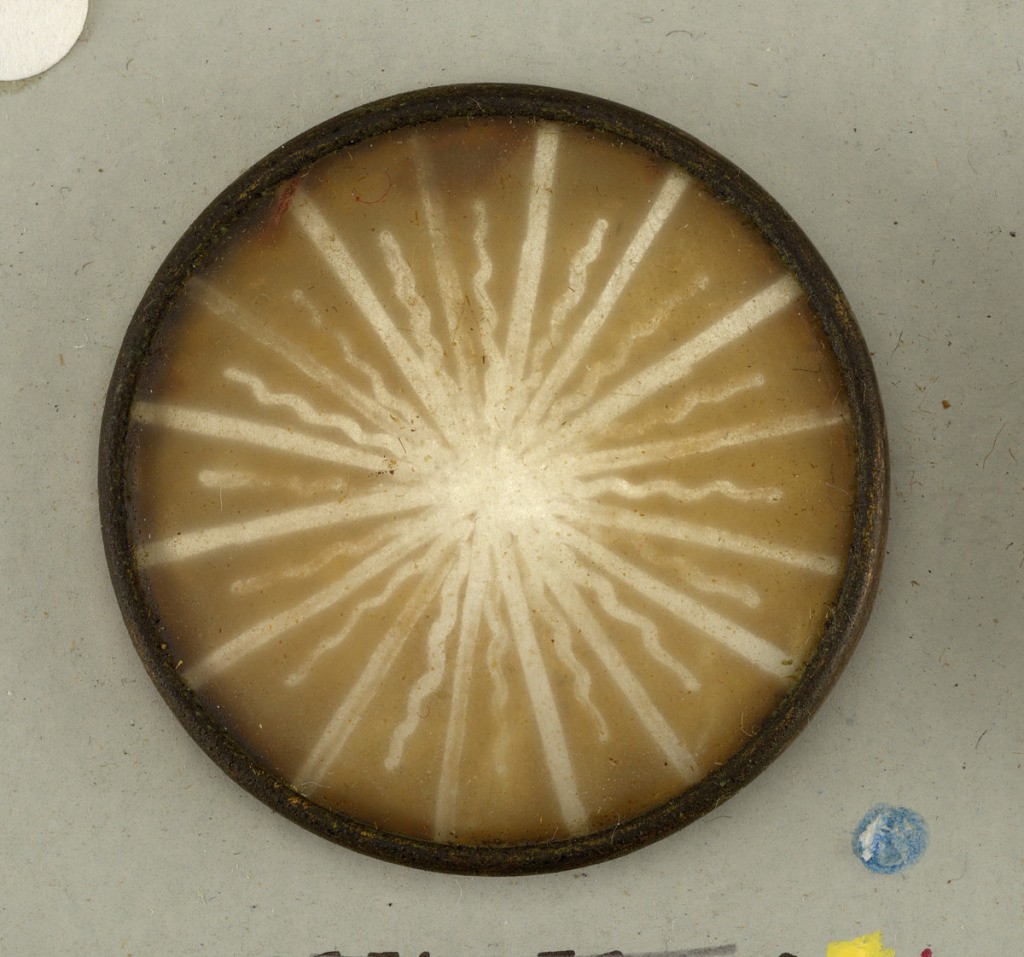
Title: Button
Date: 18th century
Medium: paper painted, glass, tin and copper
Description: buttons with design of straight and curving lines meeting at central point [painted in white on dark yellow ground]; glass covering; tin back; copper collet and shank.

On card 71